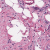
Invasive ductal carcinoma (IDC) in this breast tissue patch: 0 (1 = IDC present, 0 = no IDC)